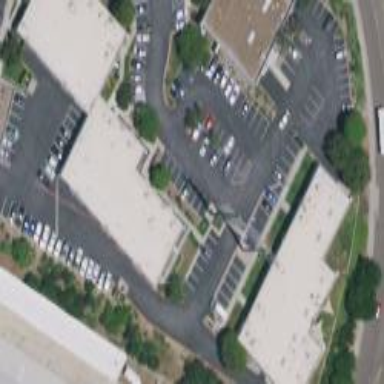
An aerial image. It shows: Industrial building.